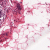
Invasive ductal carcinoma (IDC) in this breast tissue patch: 0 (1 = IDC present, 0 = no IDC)